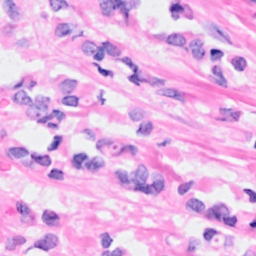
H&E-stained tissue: Breast